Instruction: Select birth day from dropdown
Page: traveler
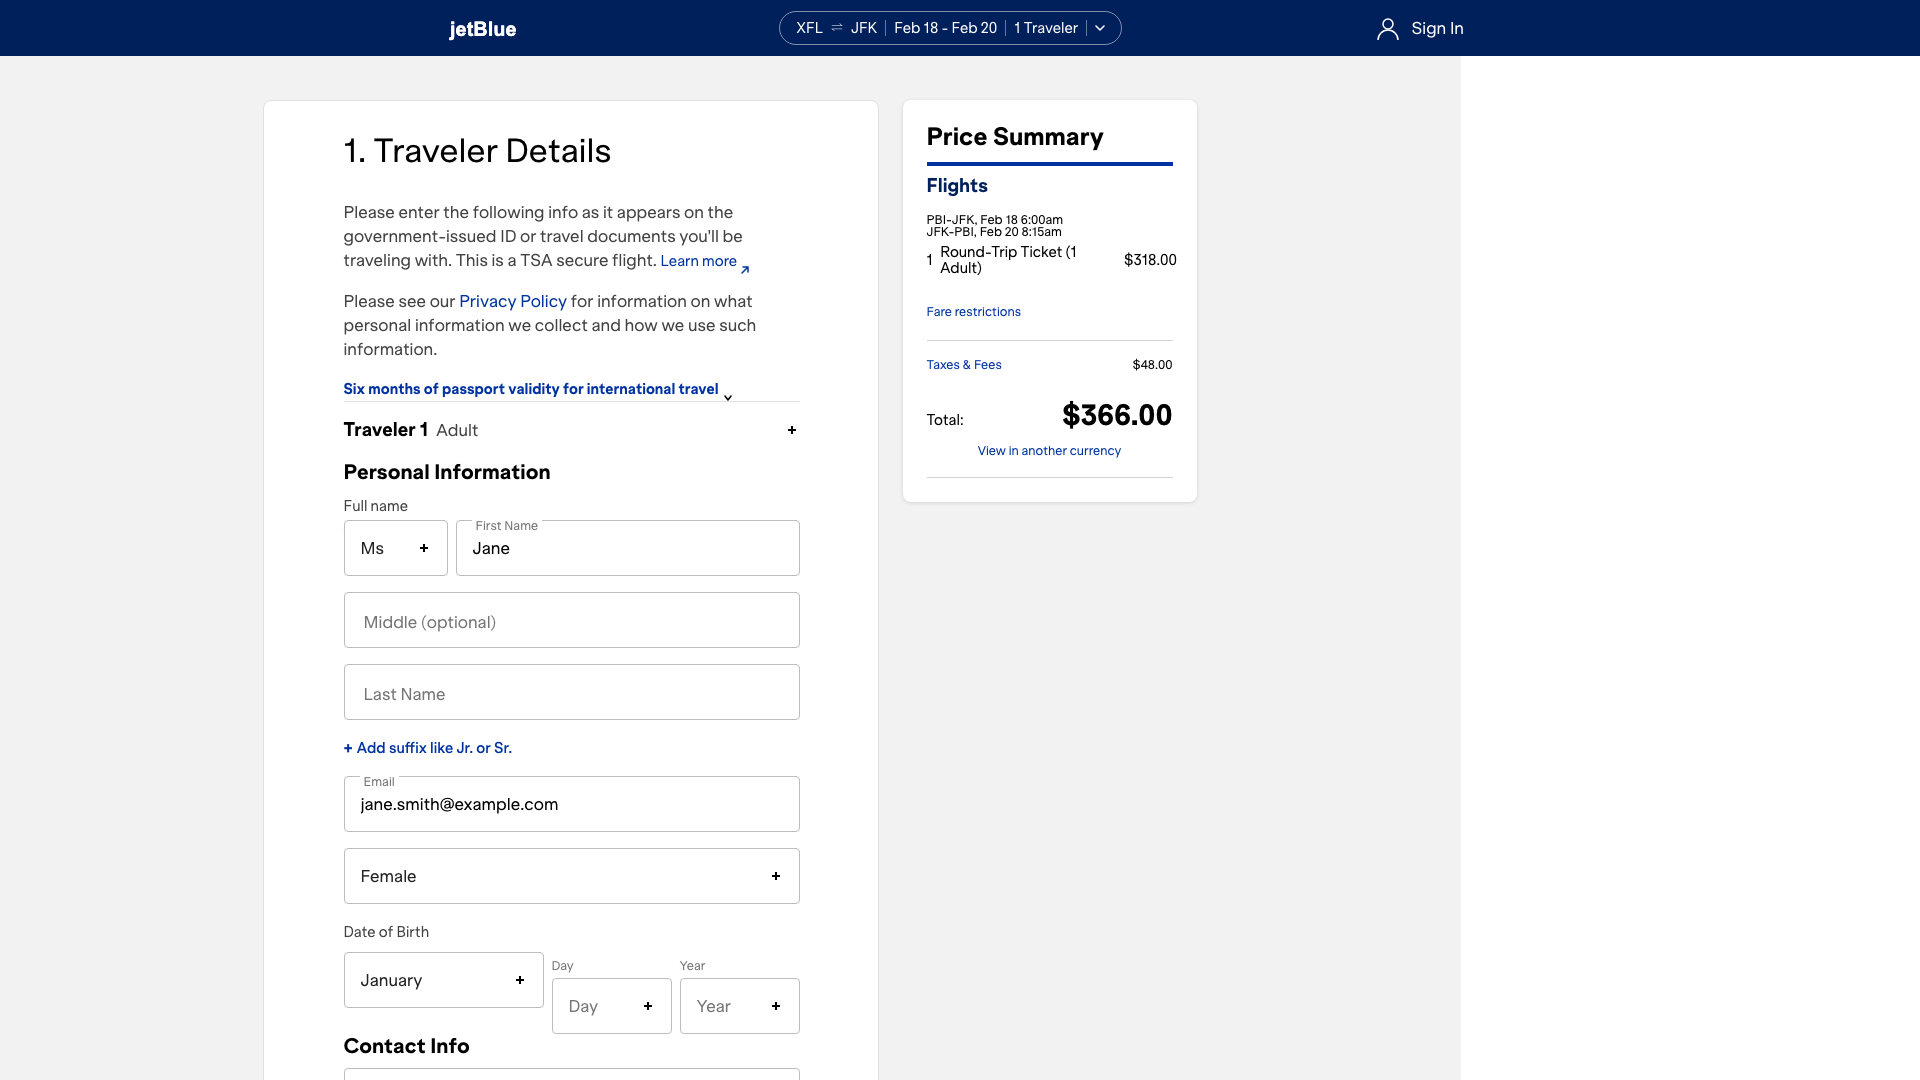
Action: click